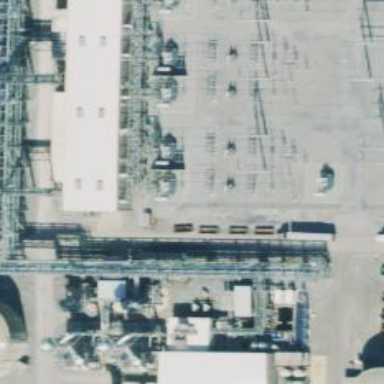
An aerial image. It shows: Switch used for power control.